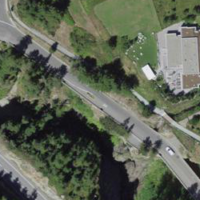
EUNIS habitat code: 53
Species observed at this site:
Chamaenerion angustifolium
Larix decidua
Motacilla cinerea
Sorbus aucuparia
Pinus mugo
Pinus cembra
Vaccinium vitis-idaea
Turdus merula